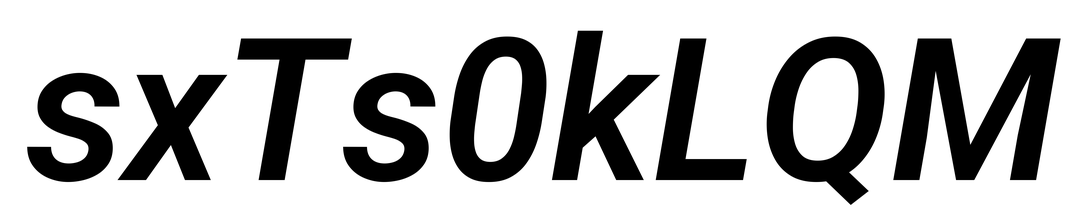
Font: Roboto-Italic_SemiBold_Italic